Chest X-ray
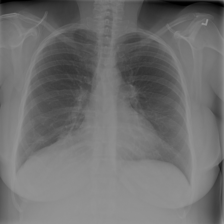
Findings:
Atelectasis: negative
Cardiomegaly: negative
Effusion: negative
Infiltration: negative
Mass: positive
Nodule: negative
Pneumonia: negative
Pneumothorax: negative
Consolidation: negative
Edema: negative
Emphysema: negative
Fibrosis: negative
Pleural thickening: negative
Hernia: negative